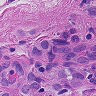
Metastatic tissue present: yes